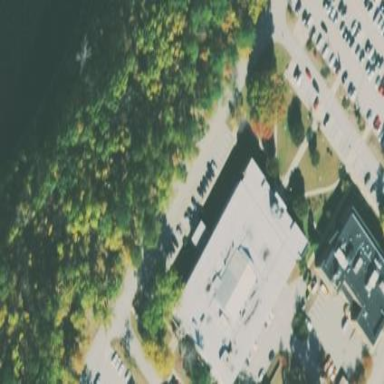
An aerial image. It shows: Public building.